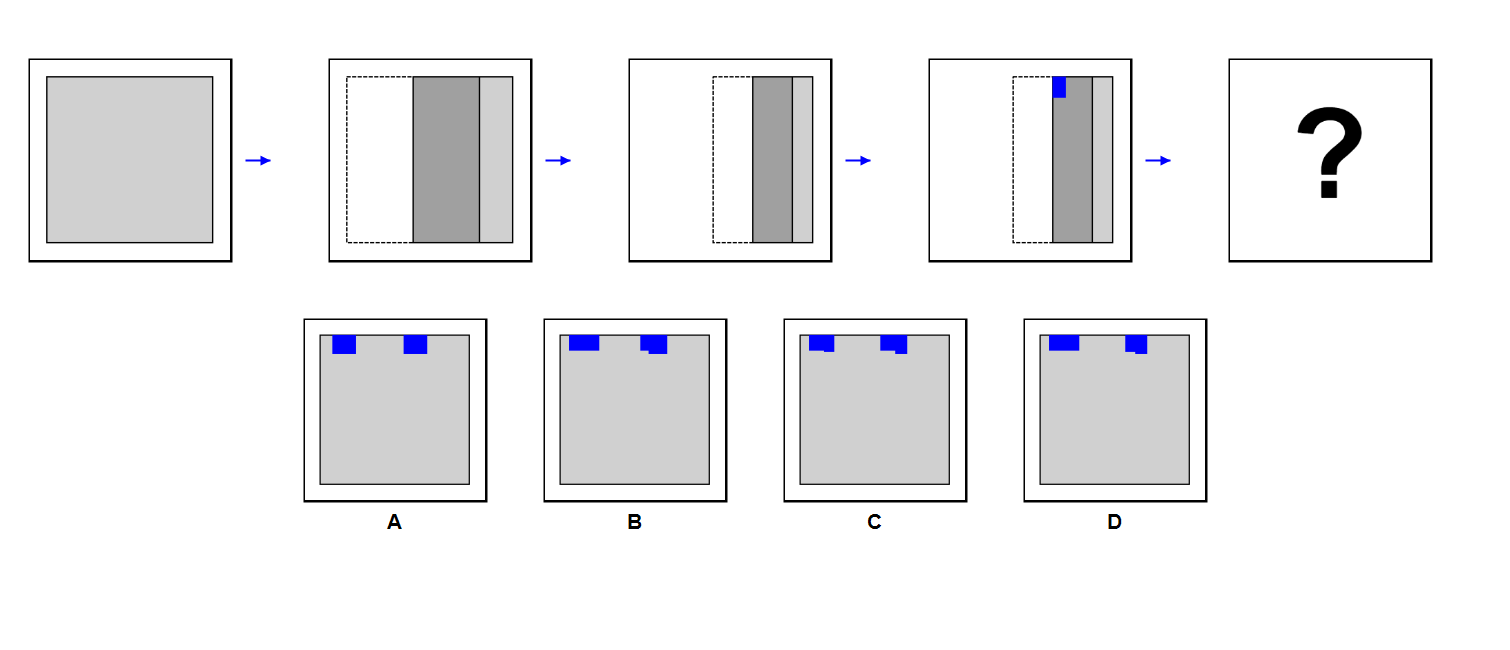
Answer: A